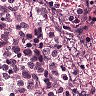
Metastatic tissue present: yes